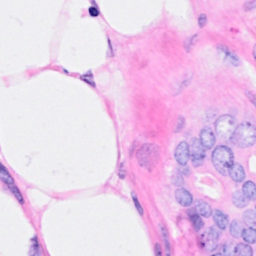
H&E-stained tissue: Breast